Question: I cannot remember exactly, but I remember one app some time ago where section letters (A, B, C, D...) seen in section index (at the right side), were magnified, as the user tapped and scrolled on the index. Check this <URL>, but unable to find it. Could someone recap that?
Here's some sketch that describes the idea:

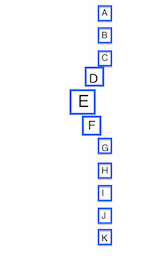
Answer: I dont think that is something you can enable. That looks like a custom scrollview to me.
But luckily I have starred this on github sometime ago so I guess this is something very similar what you have requested
<URL>